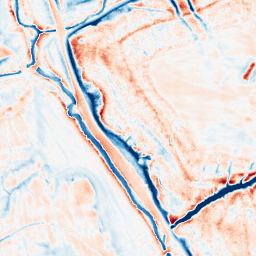
Category: edge_preserving
Decomposition family: anisotropic_diffusion
Decomposition parameters: iterations: 50
kappa: 100
gamma: 0.2
Upsampling method: bspline
Upsampling parameters: scale: 2
Upsampling scale: 2